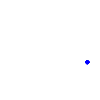
Particle: pion